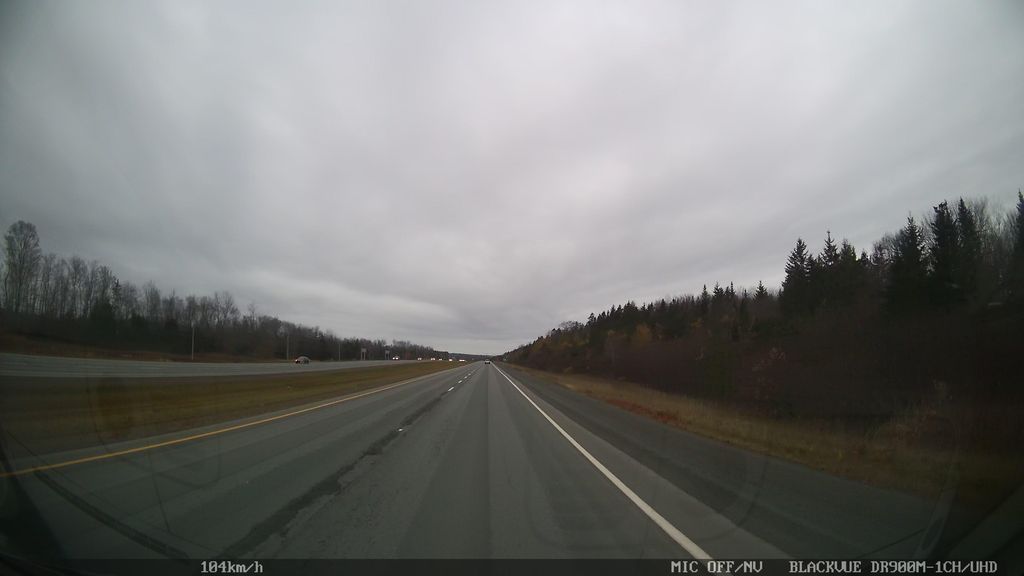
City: halifax